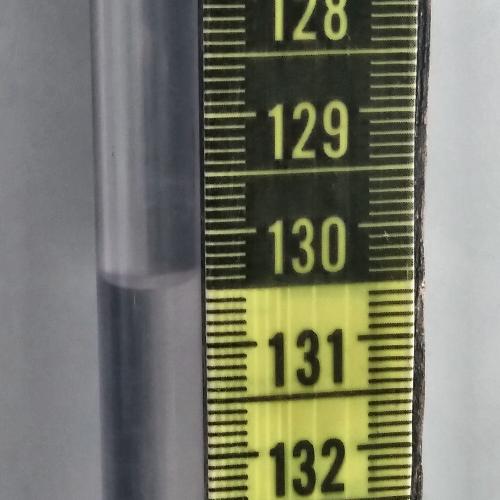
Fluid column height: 130.4 cm